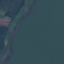
Land use / land cover class: SeaLake